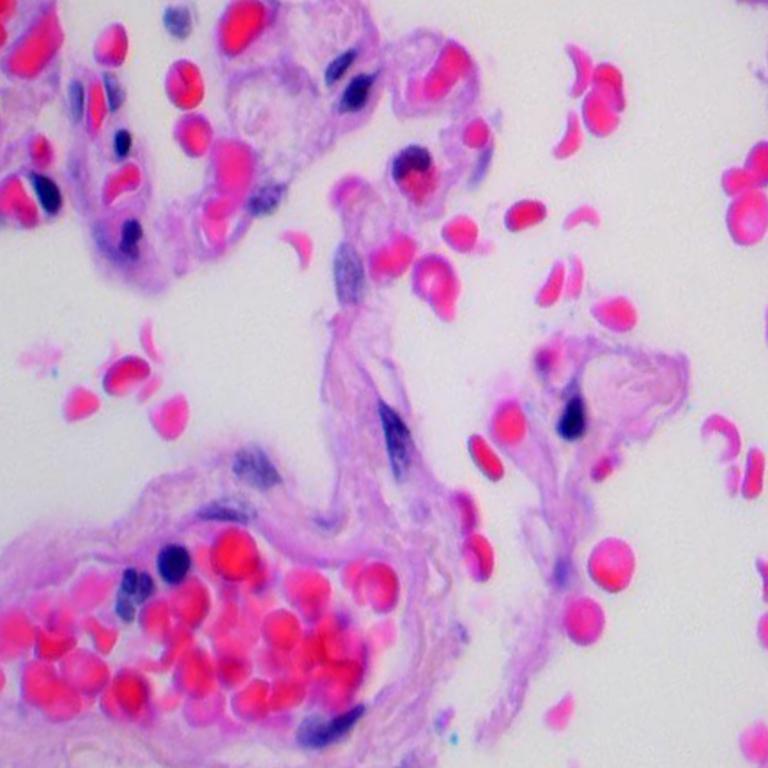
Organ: lung
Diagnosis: benign